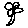
Label: flower